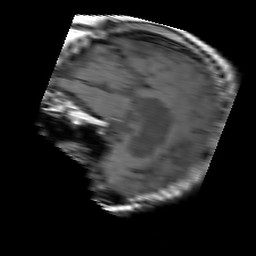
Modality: T1w
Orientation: sagittal
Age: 72
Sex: male
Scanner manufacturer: philips
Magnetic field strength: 3 T
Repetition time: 0.6433 s
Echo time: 0.01 s